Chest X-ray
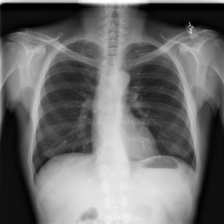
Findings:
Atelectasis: negative
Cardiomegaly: negative
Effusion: negative
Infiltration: negative
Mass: negative
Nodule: negative
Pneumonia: negative
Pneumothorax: negative
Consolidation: negative
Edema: negative
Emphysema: negative
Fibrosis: negative
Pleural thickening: negative
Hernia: negative